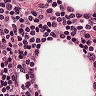
Metastatic tissue present: no